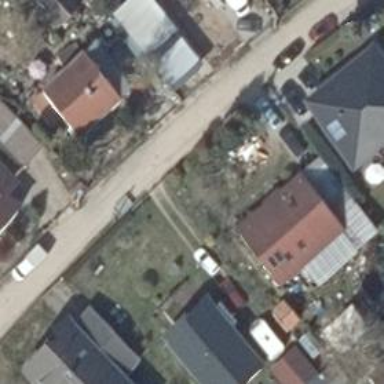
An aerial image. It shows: Residential road.